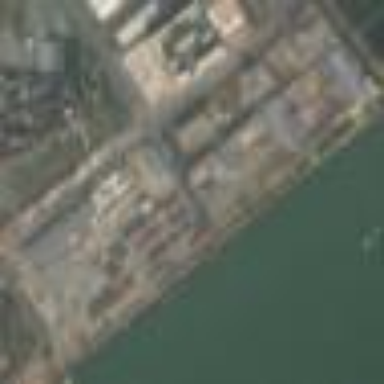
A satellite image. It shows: Harbour area.